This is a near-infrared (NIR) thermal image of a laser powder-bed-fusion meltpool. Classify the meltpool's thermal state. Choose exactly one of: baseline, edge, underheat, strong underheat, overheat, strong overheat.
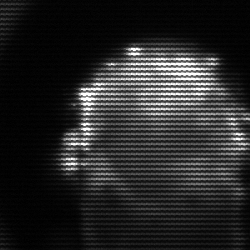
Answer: baseline